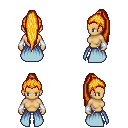
a pixel art fantasy rpg character, female body template, human, tanned skin, overskirt, white pants, light blonde extra-long topknot hairstyle, white cloth bracers, four views (front, back, left, right), 2x2 character sprite sheet, small pixel art, hard edges, no anti-aliasing